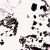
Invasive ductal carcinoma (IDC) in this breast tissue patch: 0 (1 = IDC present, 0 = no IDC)